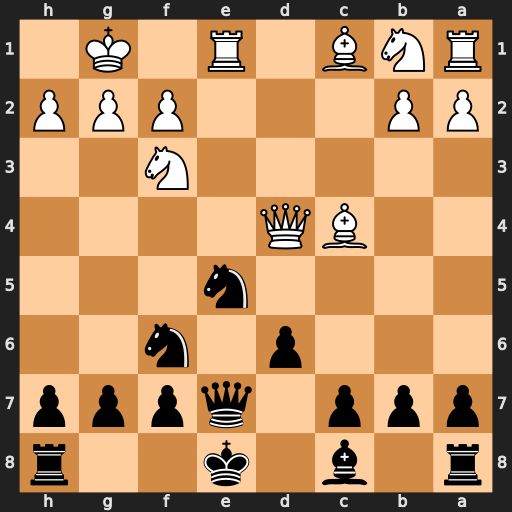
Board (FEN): r1b1k2r/ppp1qppp/3p1n2/4n3/2BQ4/5N2/PP3PPP/RNB1R1K1
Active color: b
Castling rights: kq
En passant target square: -
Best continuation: Nxf3+ gxf3 Qxe1+